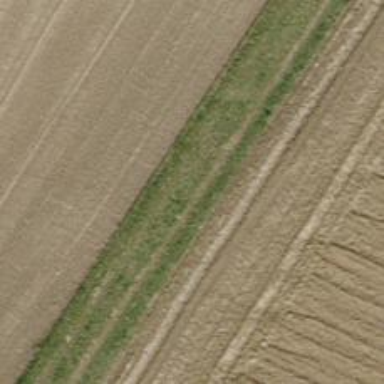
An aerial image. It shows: Grass track with grade2 tracktype.